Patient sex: M
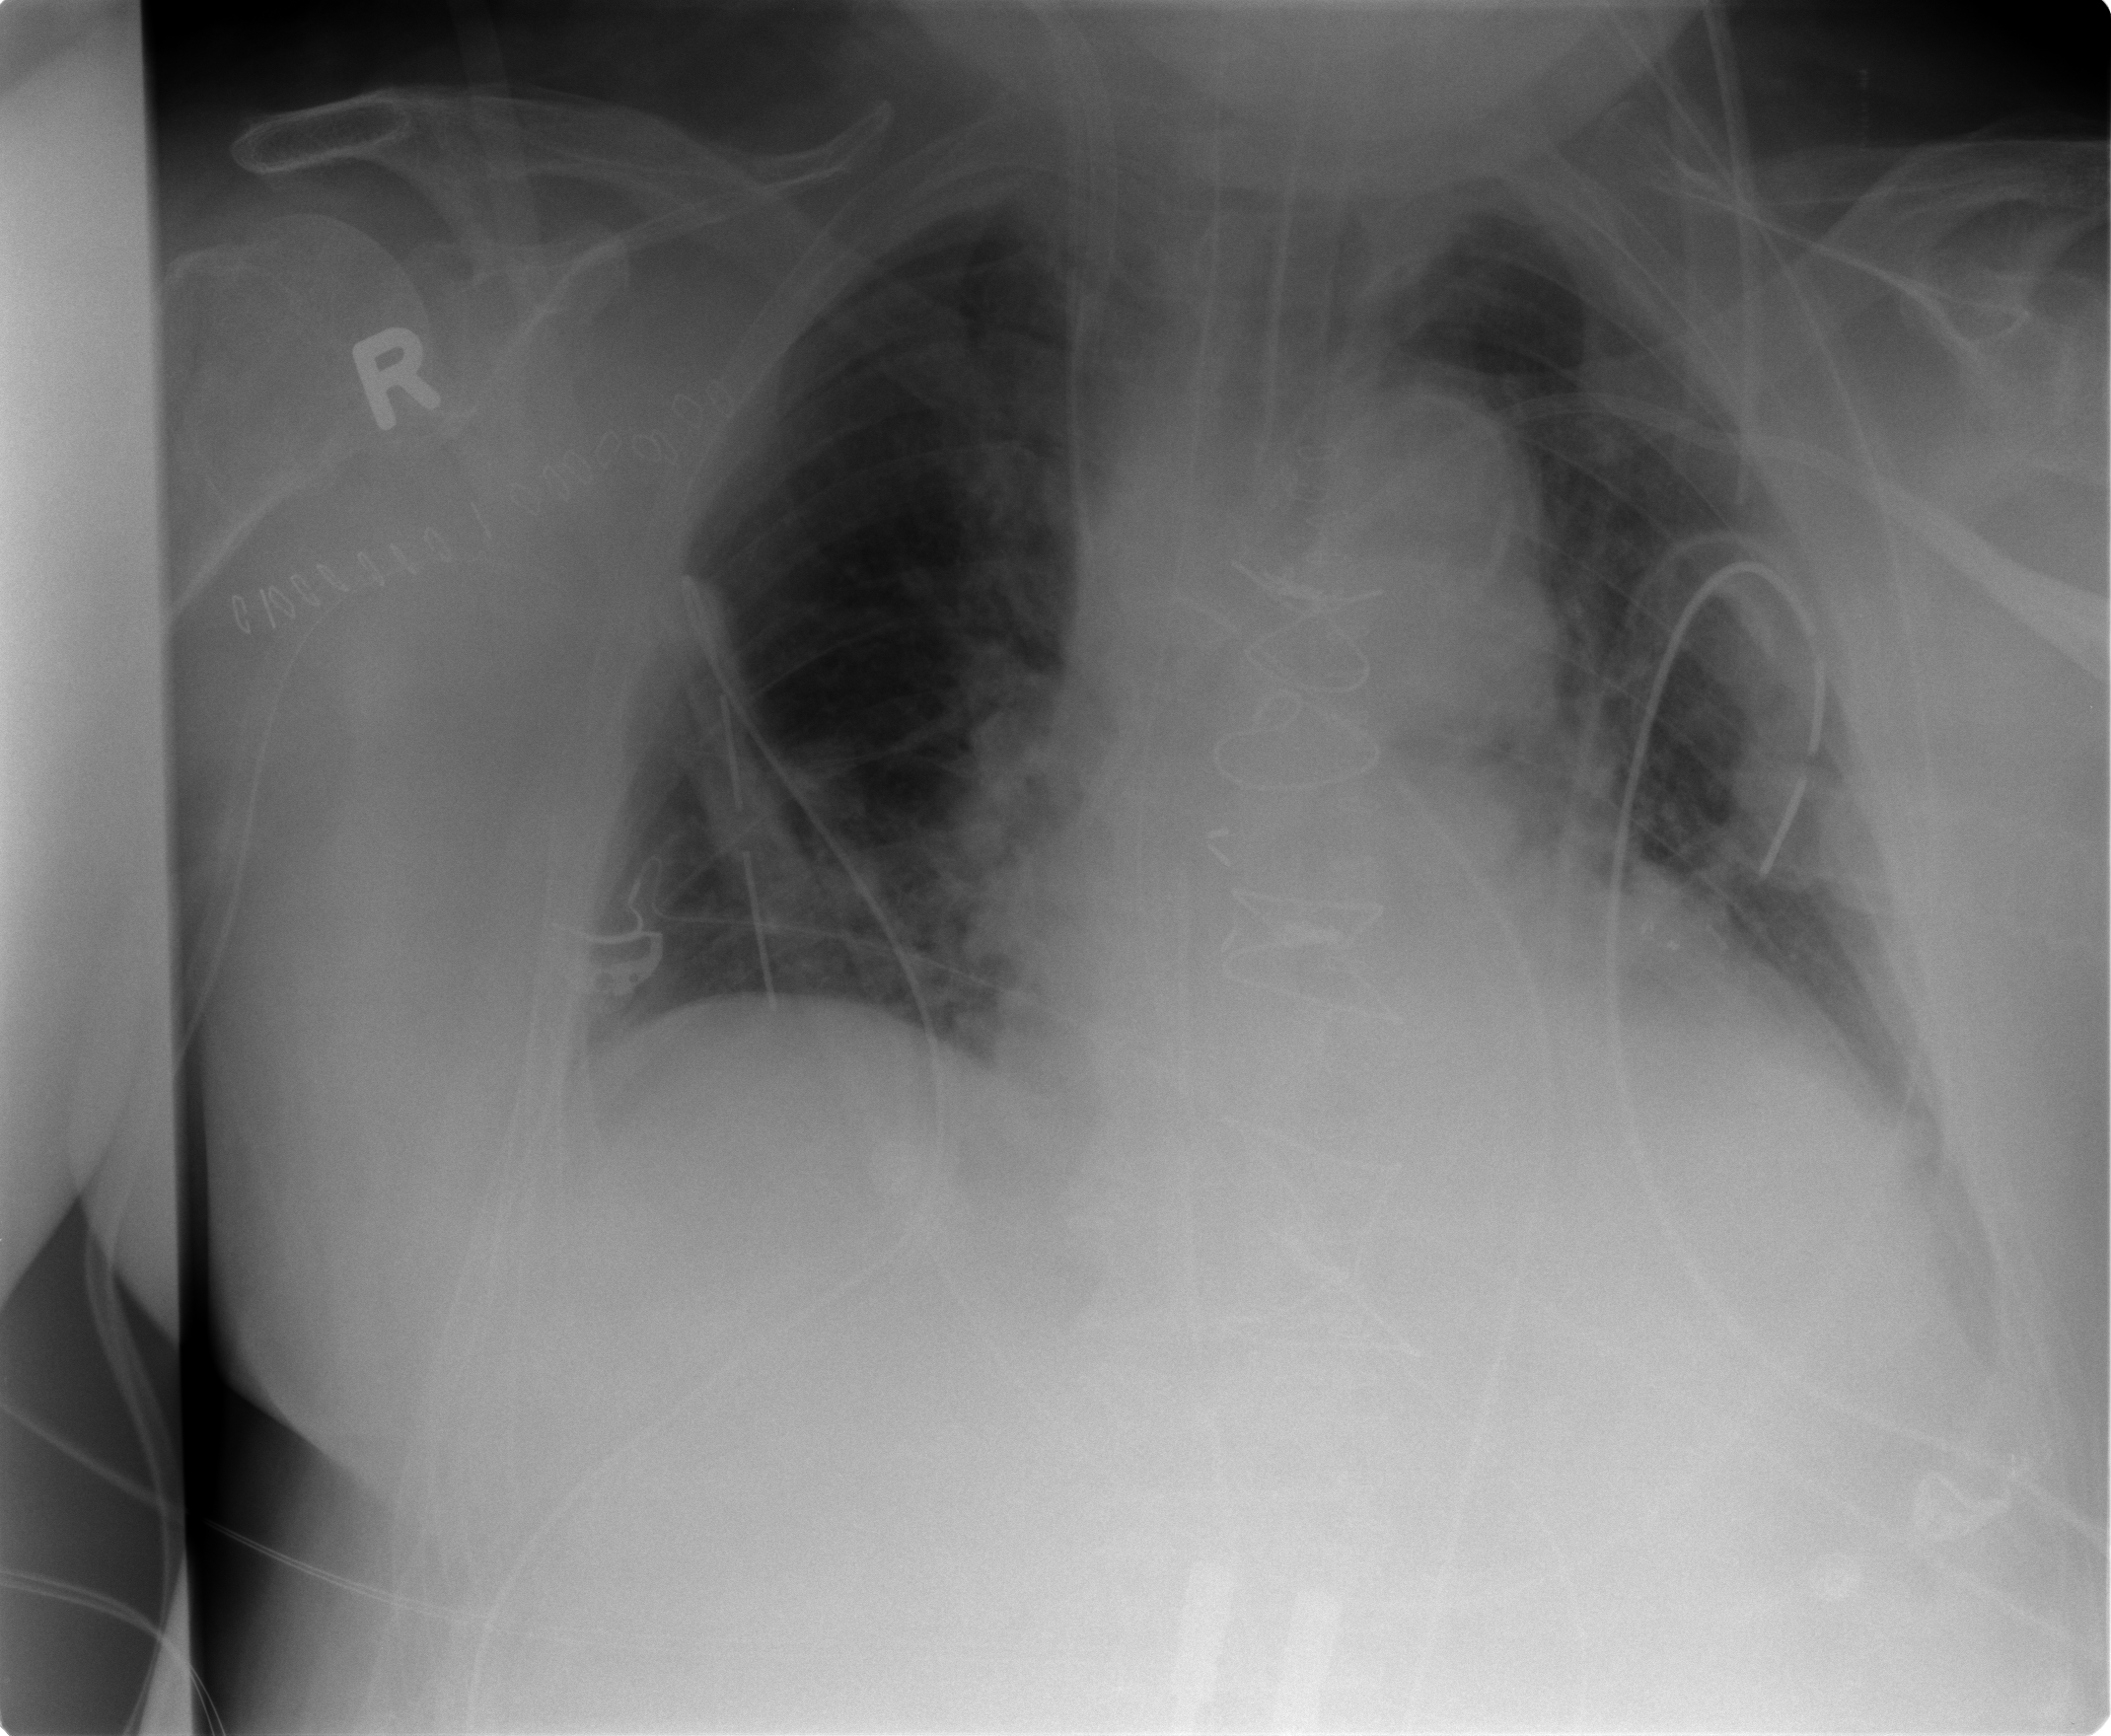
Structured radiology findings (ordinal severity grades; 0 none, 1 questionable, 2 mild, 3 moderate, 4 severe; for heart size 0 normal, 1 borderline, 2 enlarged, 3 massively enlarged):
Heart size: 2
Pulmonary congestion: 1
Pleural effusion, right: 0
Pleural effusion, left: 1
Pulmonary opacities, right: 1
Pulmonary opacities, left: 0
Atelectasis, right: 2
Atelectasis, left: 1